Field crop: maize
Growth stage: 2
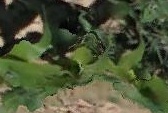
Species: maize